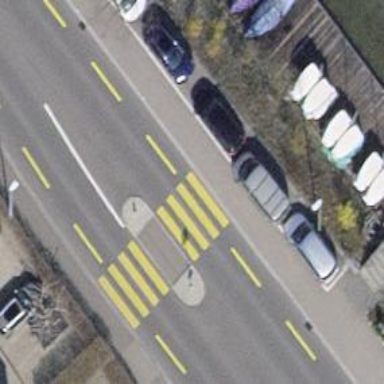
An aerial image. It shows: Marked zebra crossing with island in the middle.